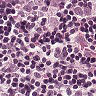
Metastatic tissue present: yes